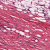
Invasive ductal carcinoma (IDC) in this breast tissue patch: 1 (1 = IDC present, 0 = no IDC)